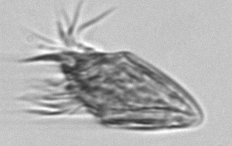
Label: Tontonia_appendiculariformis